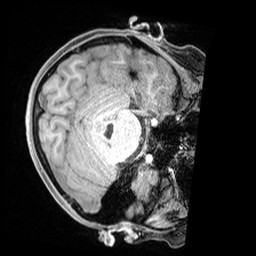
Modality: T1w
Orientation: axial
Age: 10
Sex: male
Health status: ill
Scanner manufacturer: siemens
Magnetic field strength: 3 T
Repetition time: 1.6 s
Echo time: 0.00179 s